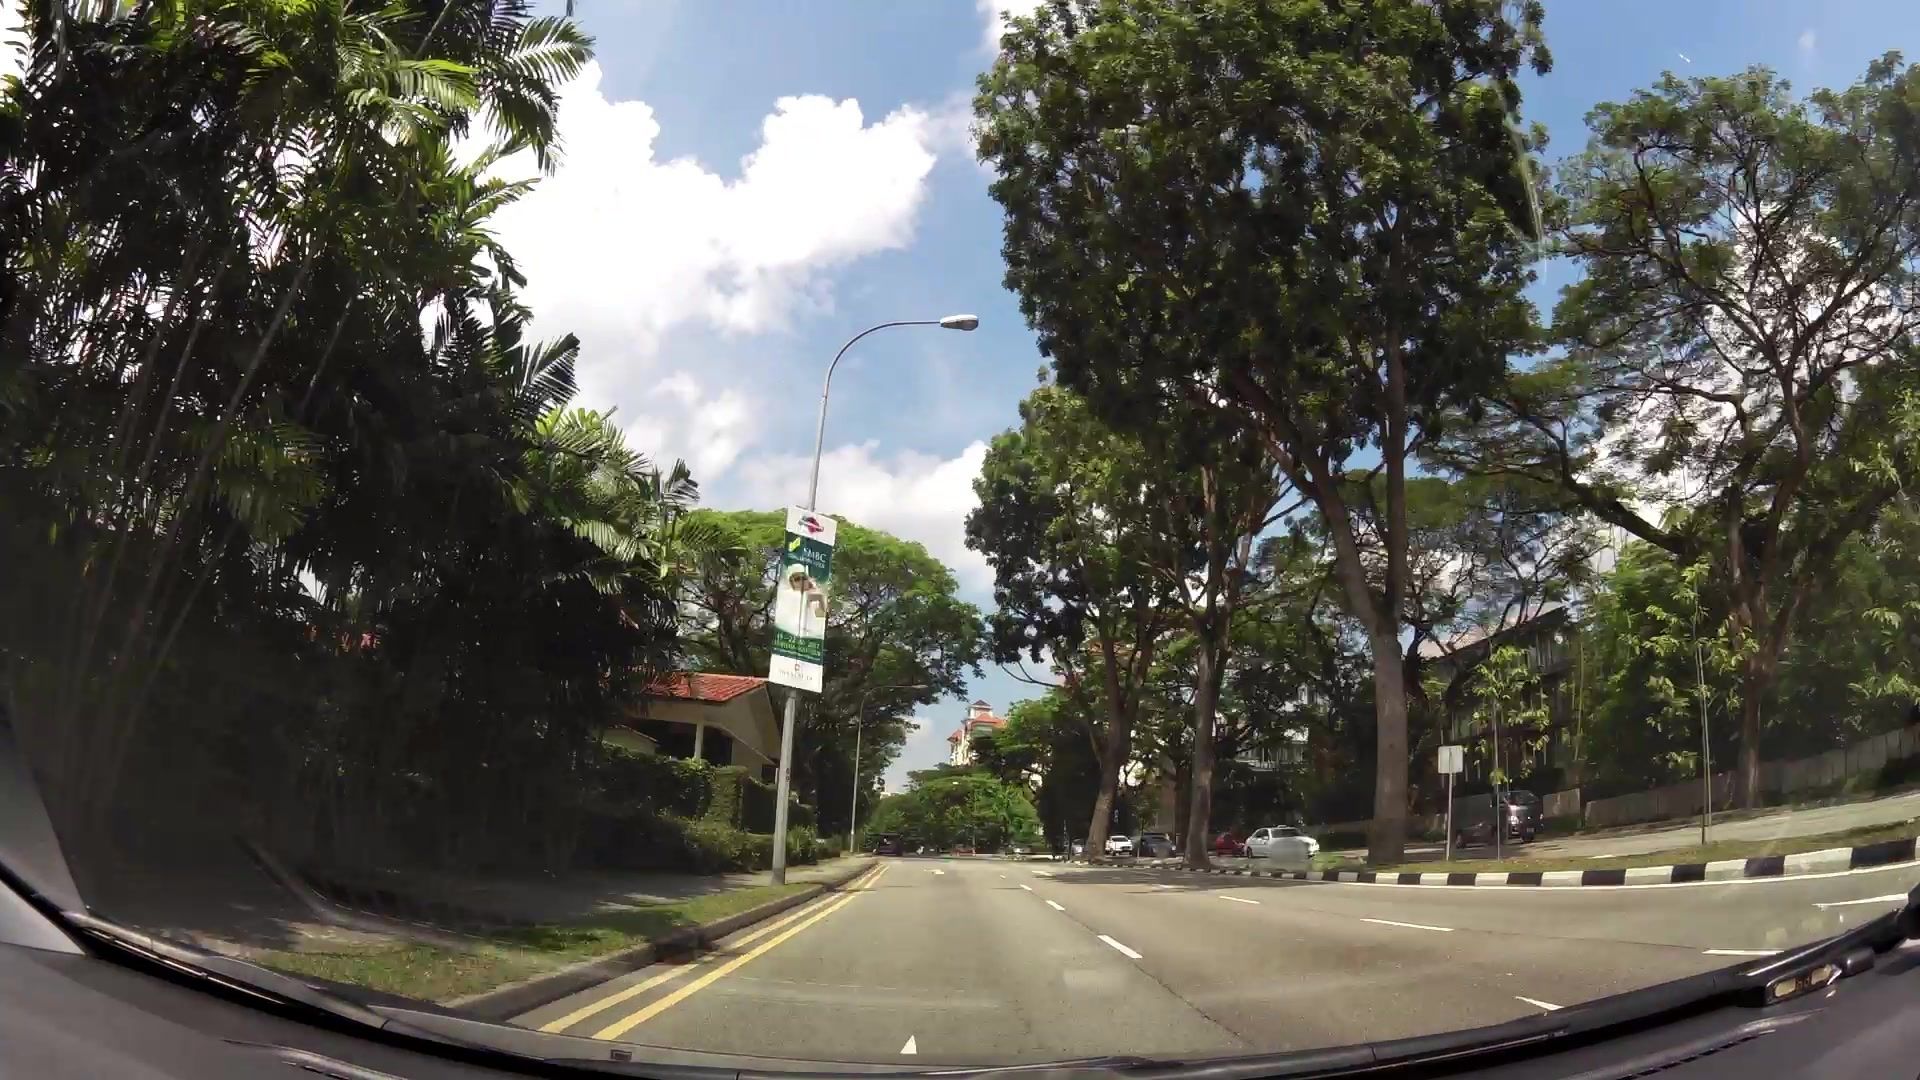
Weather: clear
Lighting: day
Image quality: good
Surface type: driving surface
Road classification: footway
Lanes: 3
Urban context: urban centre
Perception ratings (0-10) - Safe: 1.4, Lively: 6.24, Beautiful: 6.98, Boring: 2.6, Depressing: 3.34, Wealthy: 4.68